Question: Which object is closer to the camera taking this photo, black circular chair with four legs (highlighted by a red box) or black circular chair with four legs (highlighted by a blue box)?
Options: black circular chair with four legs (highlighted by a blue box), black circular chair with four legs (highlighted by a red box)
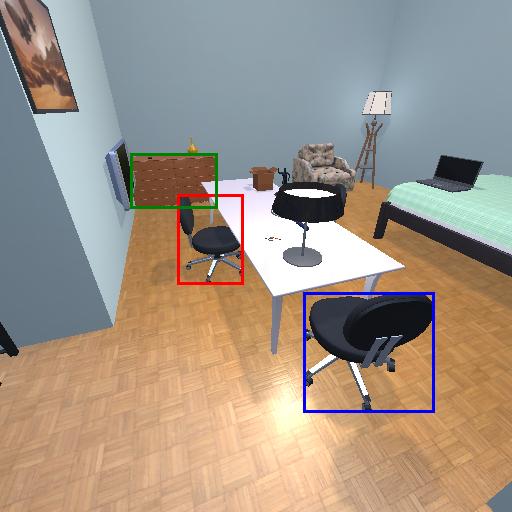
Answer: black circular chair with four legs (highlighted by a blue box)